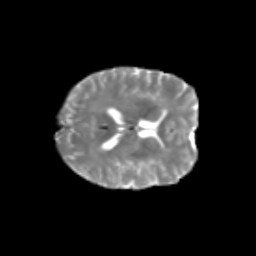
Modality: T2w
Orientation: axial
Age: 39
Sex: male
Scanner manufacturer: siemens
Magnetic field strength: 3 T
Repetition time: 1.8 s
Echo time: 0.07 s